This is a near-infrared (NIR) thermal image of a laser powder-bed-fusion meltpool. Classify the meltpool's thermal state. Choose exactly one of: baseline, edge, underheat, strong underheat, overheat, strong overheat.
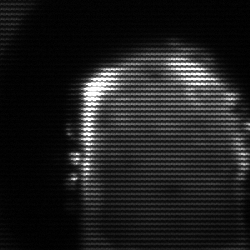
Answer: baseline